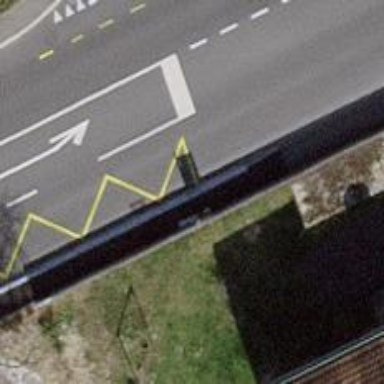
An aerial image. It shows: Platform for public transport on the road.